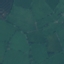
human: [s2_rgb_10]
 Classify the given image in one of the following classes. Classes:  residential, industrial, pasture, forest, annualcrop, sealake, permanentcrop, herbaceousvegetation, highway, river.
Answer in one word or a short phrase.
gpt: Pasture